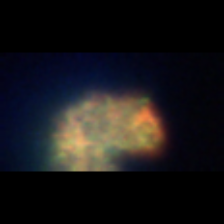
Taxon: Unknown_detritus
Group: Unknown